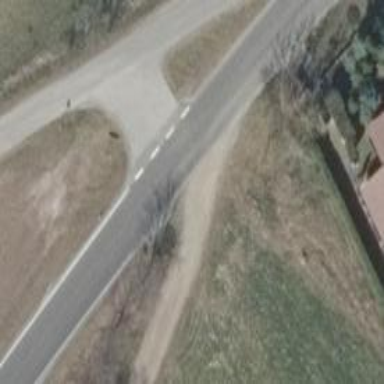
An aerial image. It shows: Tertiary road with asphalt surface.